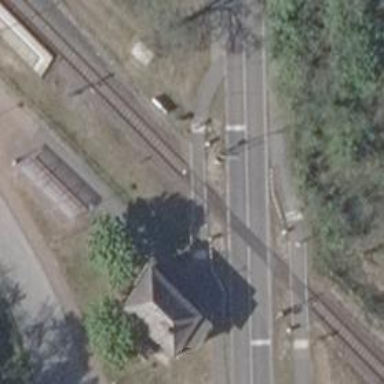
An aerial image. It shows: Railway crossing.